Question: I have an arc and i wish to draw scale marks at 0, 45, 90, 135, 180 degrees, can anyone help me with the math needed to achive the x,y of points 5 and 30 on this sketch?:

here is my code for drawing the 1 scale mark.
'''
private void drawScale(Canvas canvas) {
//canvas.drawOval(scaleRect, scalePaint);
canvas.save();
Paint p = new Paint();
p.setColor(Color.WHITE);
p.setStrokeWidth(10f);
canvas.drawLine(rectF.left-getWidth()/20, rectF.height()/2, rectF.left, rectF.height()/2, p);
canvas.restore();
}
'''
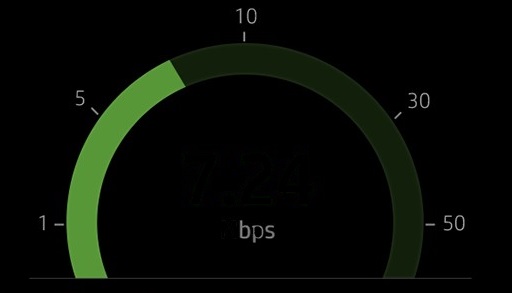
Answer: You can calculate its rotation using 'sin' and 'cos'. Lets assume that you have zero point 'A' and want to rotate it to point 'B' which is rotated for 30deg.
Something like this:

Basically new point is at '(cx+x,cy+y)'. In this particular case definition of 'sin' and 'cos' would be next:
'''
sin = x/R
cos = y/R
'''
It is not hard to get exact 'x' and 'y'. So to rotate point on particular angle in circle with know radius we need to calculate coordinates in next way:
'''
x = cx + sin(angle) * R;
y = cy + cos(angle) * R;
'''
Now lets get back to Android and Canvas!
'''
@Override
protected void onDraw(Canvas canvas) {
super.onDraw(canvas);
canvas.save();
float cx = getWidth() / 2f;
float cy = getHeight() / 2f;
float scaleMarkSize = getResources().getDisplayMetrics().density * 16; // 16dp
float radius = Math.min(getWidth(), getHeight()) / 2;
for (int i = 0; i < 360; i += 45) {
float angle = (float) Math.toRadians(i); // Need to convert to radians first
float startX = (float) (cx + radius * Math.sin(angle));
float startY = (float) (cy - radius * Math.cos(angle));
float stopX = (float) (cx + (radius - scaleMarkSize) * Math.sin(angle));
float stopY = (float) (cy - (radius - scaleMarkSize) * Math.cos(angle));
canvas.drawLine(startX, startY, stopX, stopY, scalePaint);
}
canvas.restore();
}
'''
Code will draw marks with step of 45deg. Note you need to convert angle to radians and for Y axis I used minus cause on canvas it is flipped. Here is what I have got: